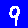
Digit: 9